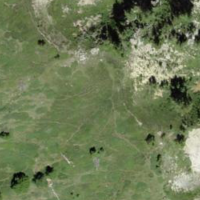
EUNIS habitat code: 23
Species observed at this site:
Gypaetus barbatus